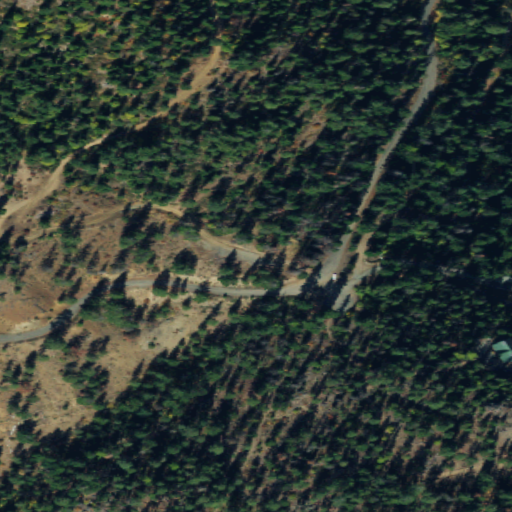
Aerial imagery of gap in Washington named Old Blewett Pass containing evergreen forest, open development, shrub, and low intensity development